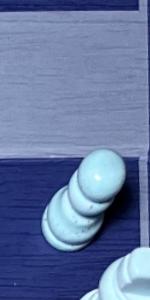
Label: Pawn_White